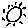
Label: sun